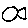
Label: fish